Question: I am using a 8x8 chessboard to calibrate my camera with OpenCV; but I have some curious result:
I try to calibrate the camera with two photos of the chessboard, for one of them, undistorted photo is correct, but the corners of the other one are stretched:

Can anyone tell me why I'm getting these curious results? And how I can solve this problem?
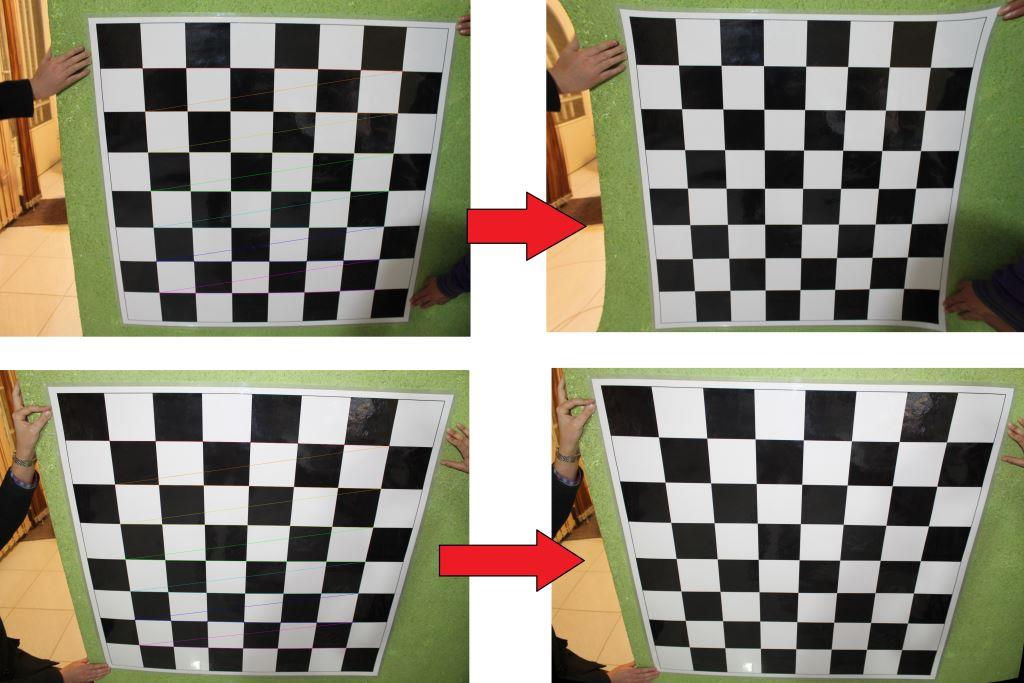
Answer: Try using more images, with the board in different orientations. I would use at least 10. Also, be sure to move the board around to get points all over the field of view.